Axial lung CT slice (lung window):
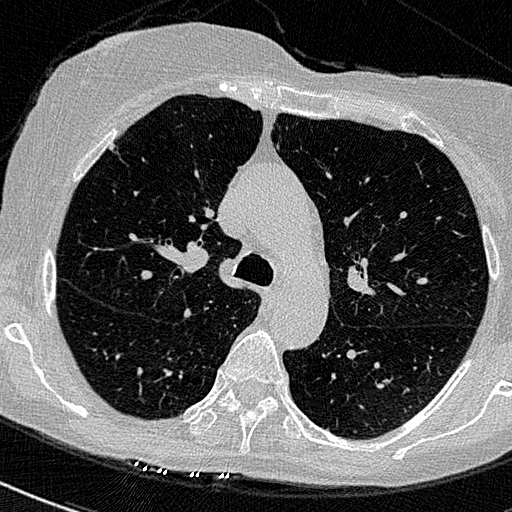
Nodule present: no